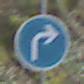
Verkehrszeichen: VorgeschriebeneFahrtrichtungRechts
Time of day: MorningAfternoon
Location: Outdoor (Nature)
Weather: PartlyCloudy
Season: NotSpecified
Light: Natural